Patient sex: F
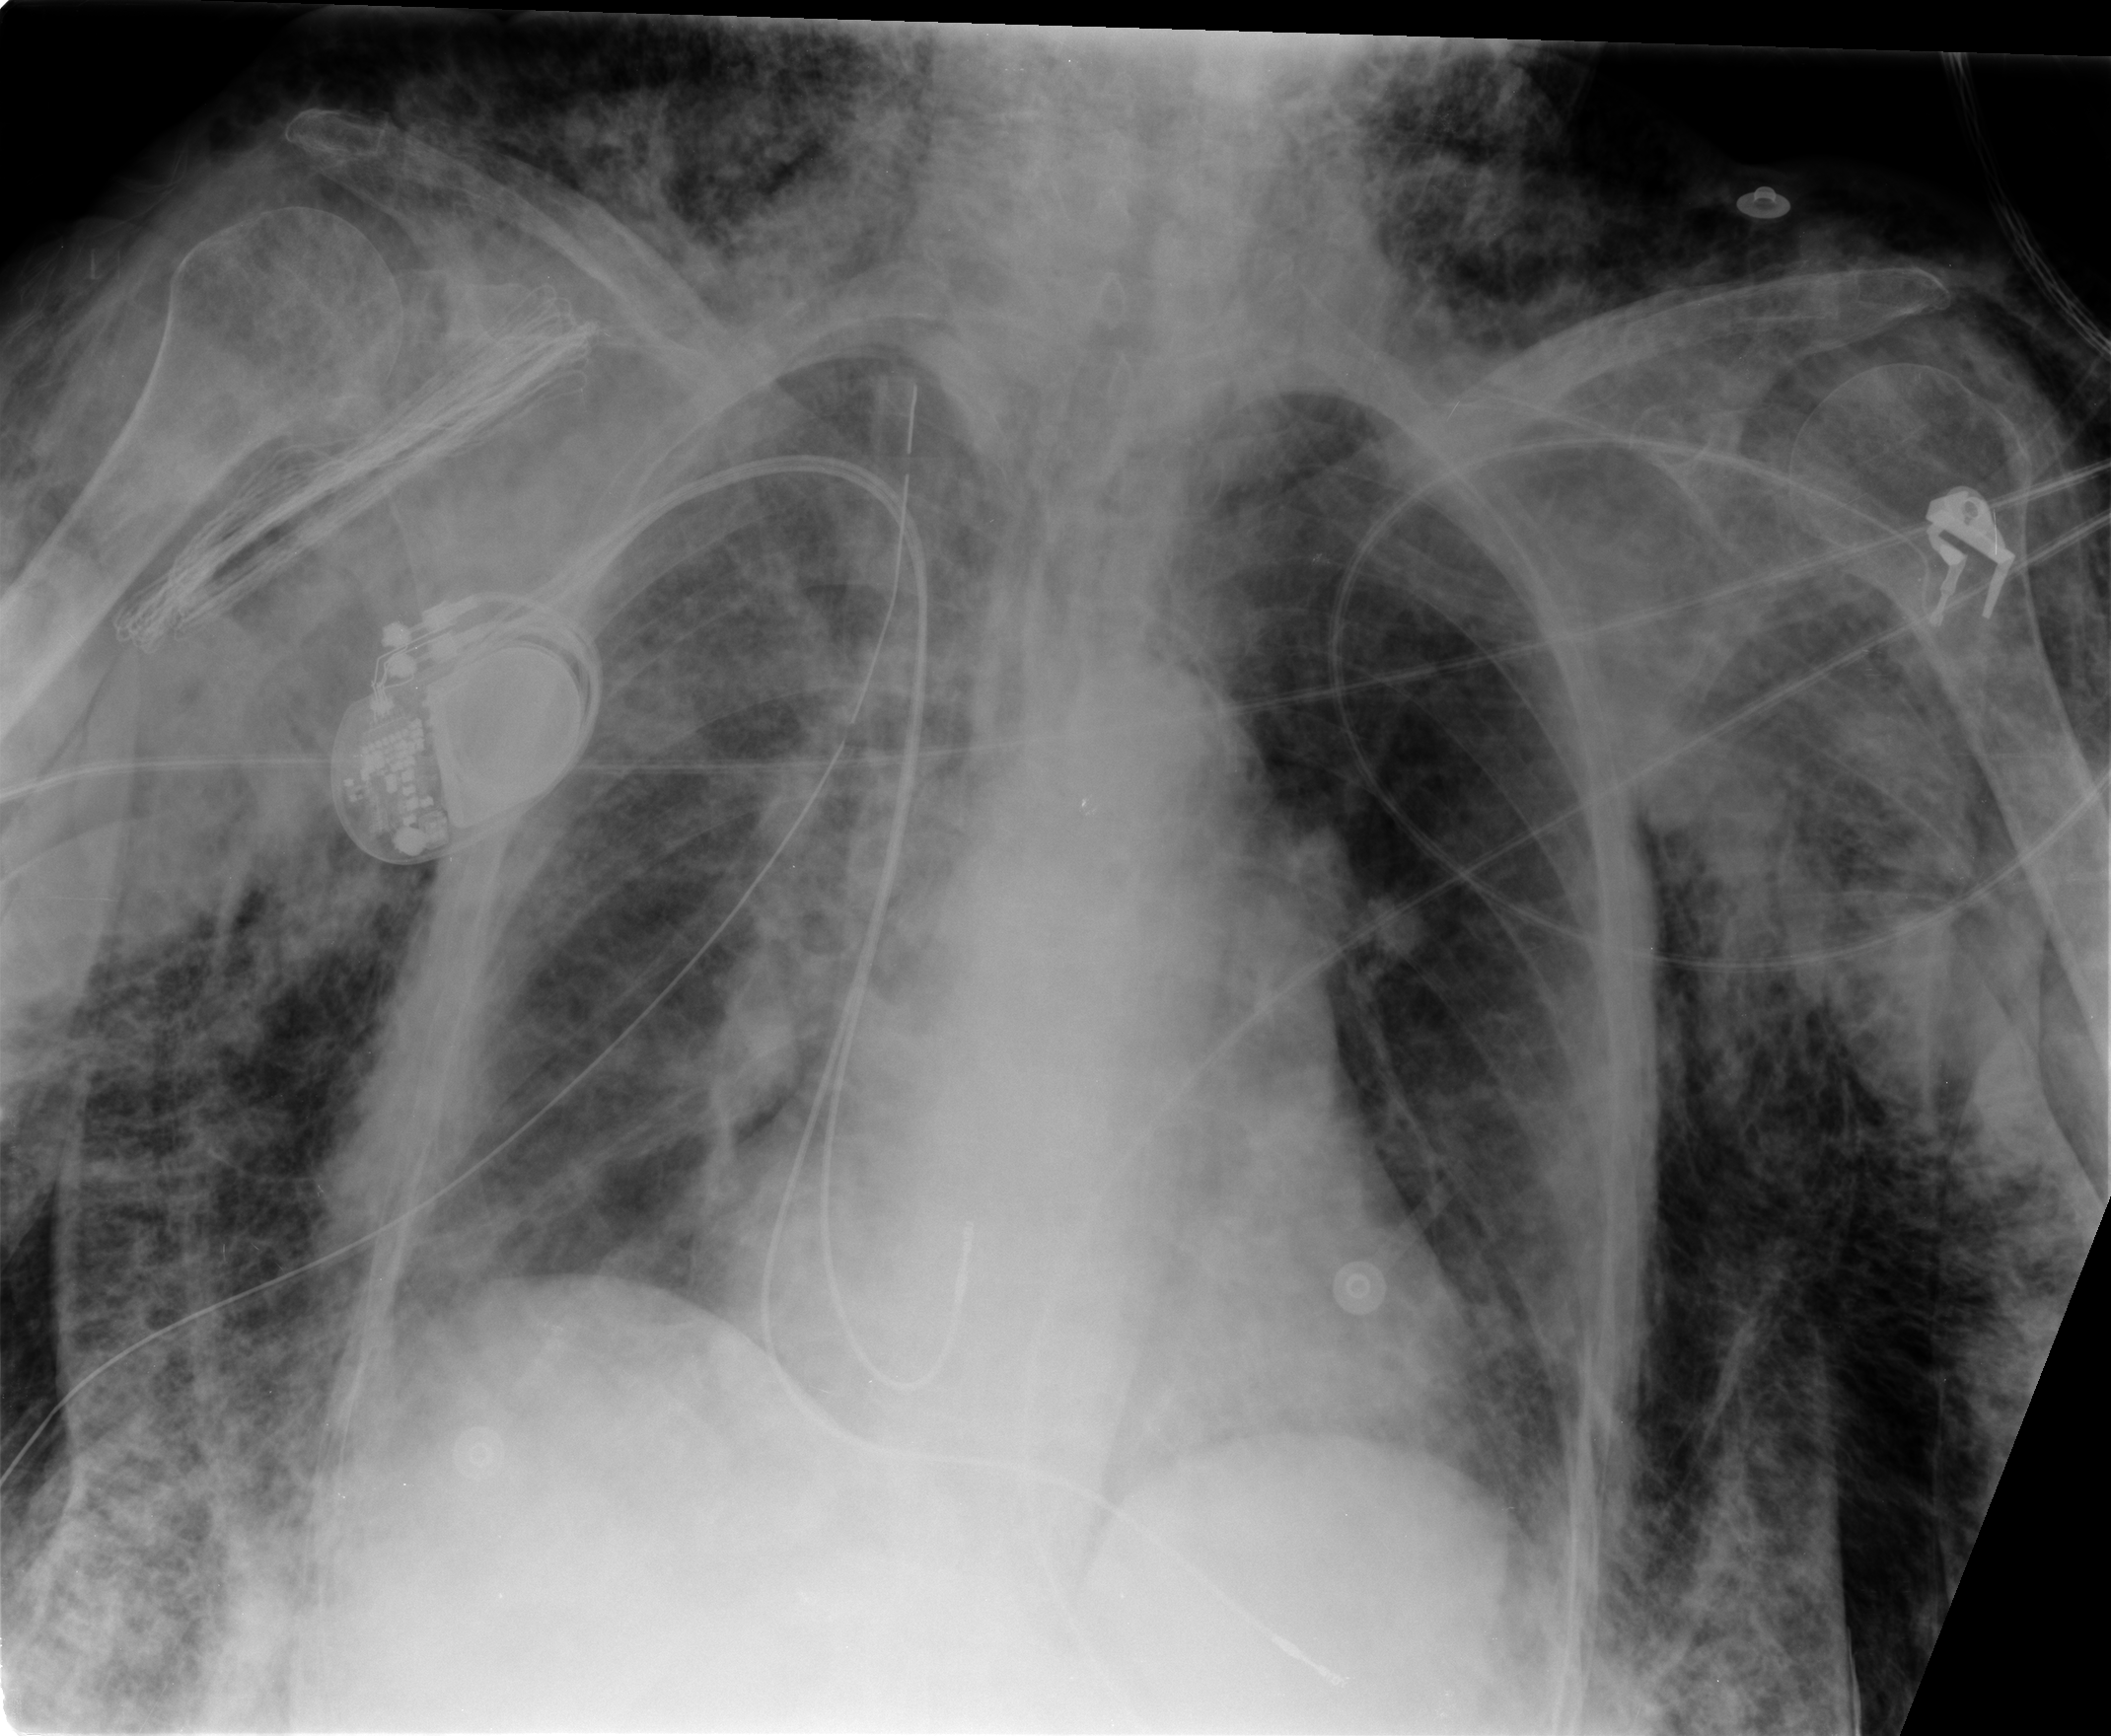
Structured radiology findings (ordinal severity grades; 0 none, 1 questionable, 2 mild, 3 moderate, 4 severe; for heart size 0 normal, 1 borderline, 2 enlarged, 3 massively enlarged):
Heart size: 2
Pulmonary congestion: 0
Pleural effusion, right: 0
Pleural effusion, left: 0
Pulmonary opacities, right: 0
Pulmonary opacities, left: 0
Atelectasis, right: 2
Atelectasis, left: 2